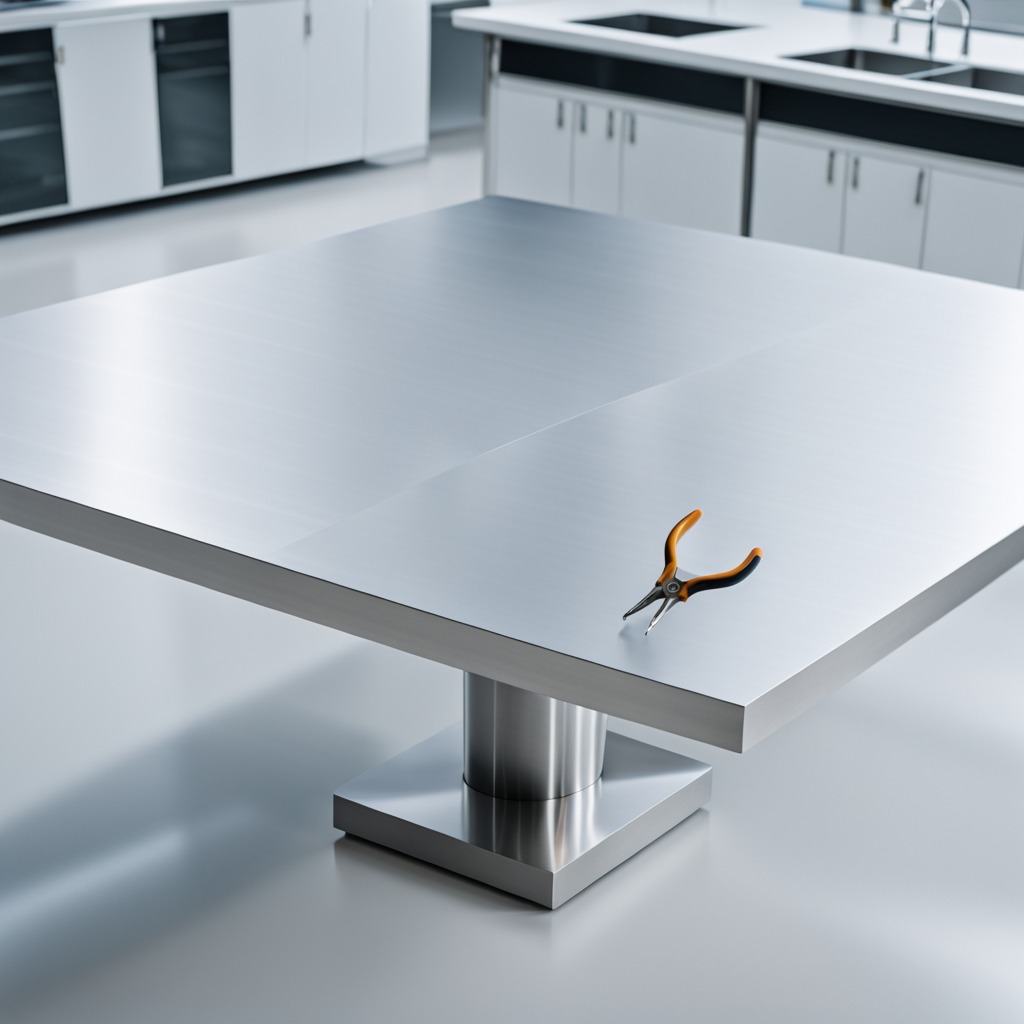
A plier is lying on a stainless steel table in a high-end prototyping lab.